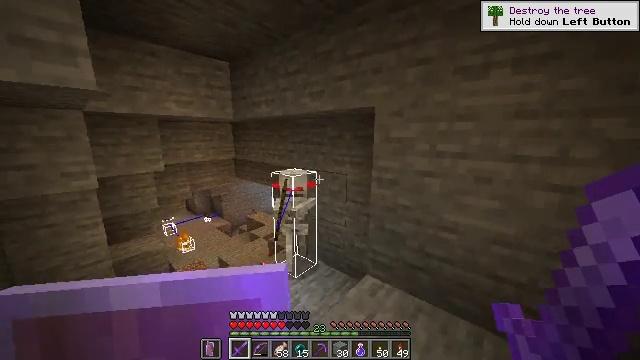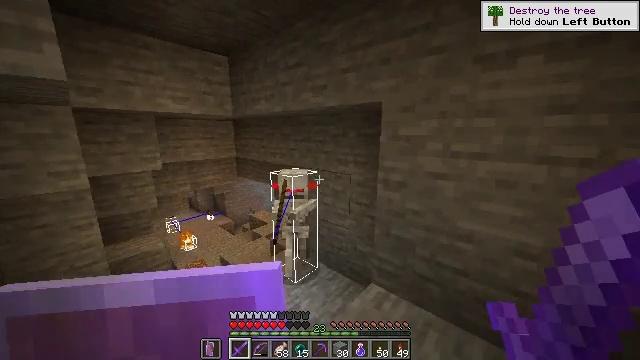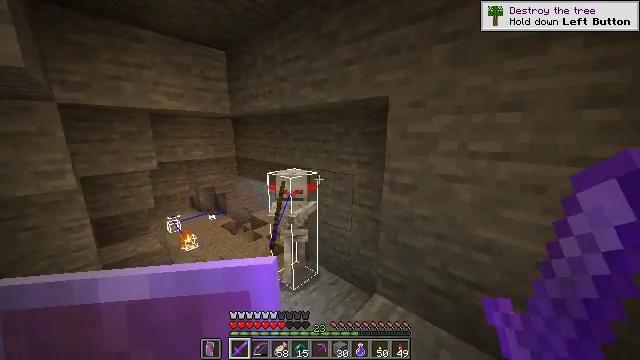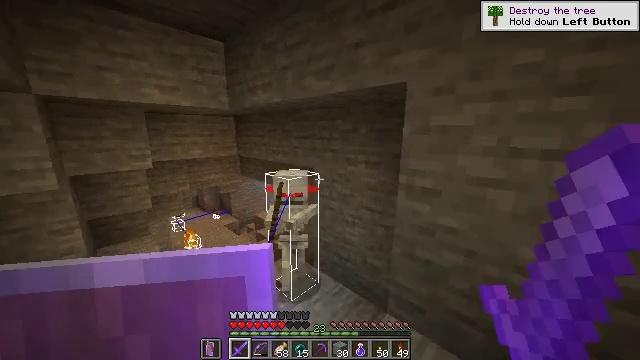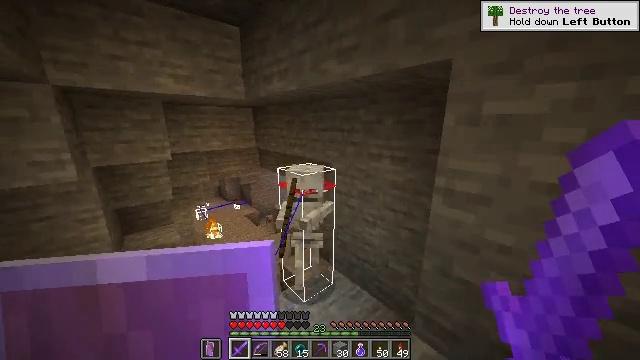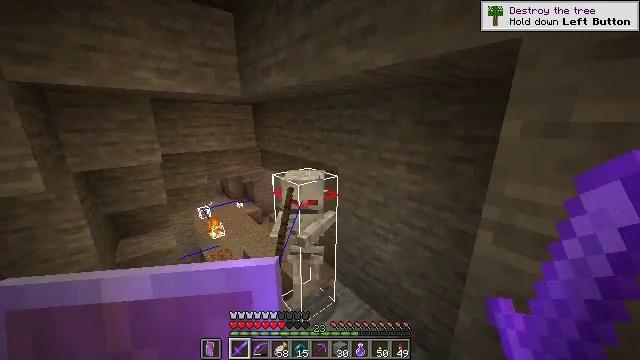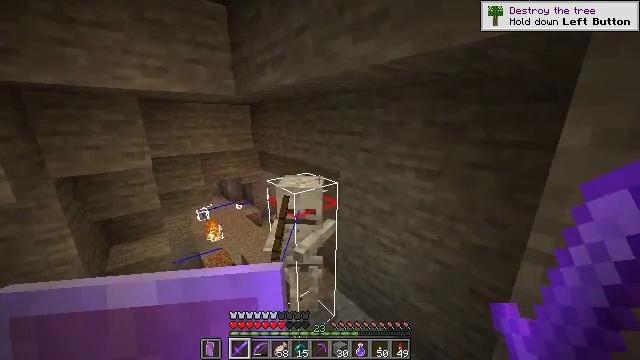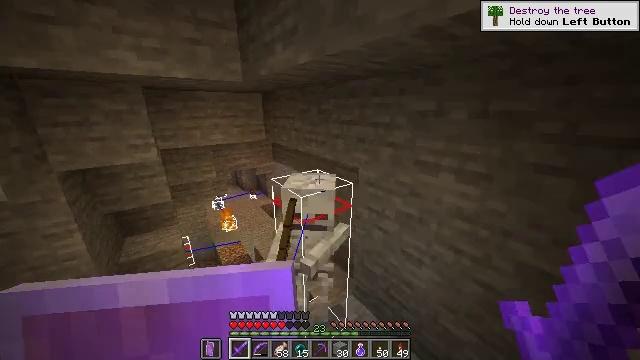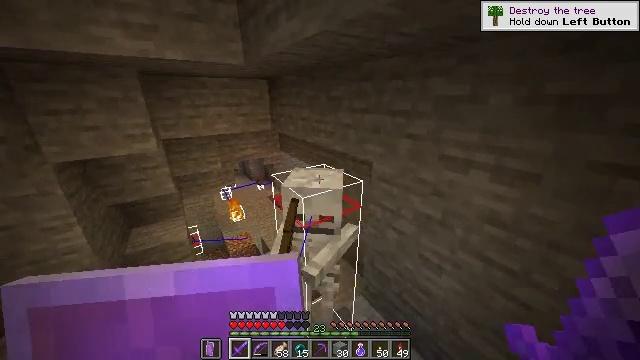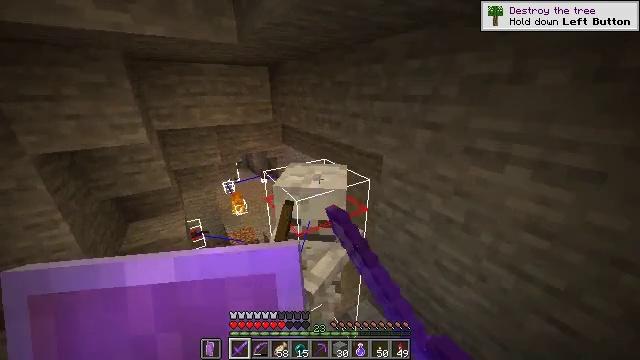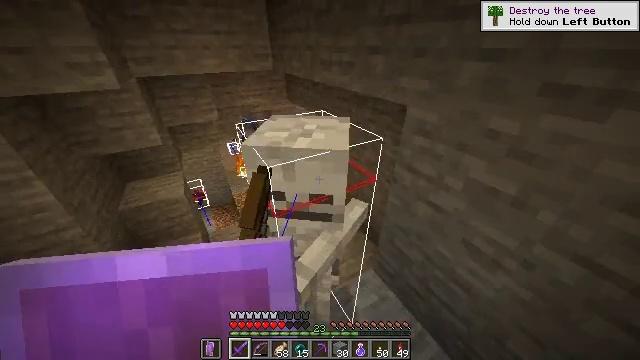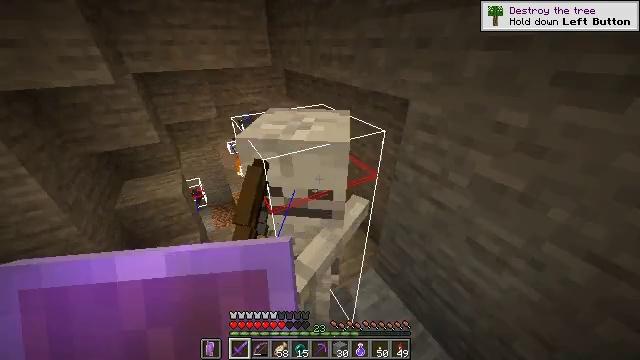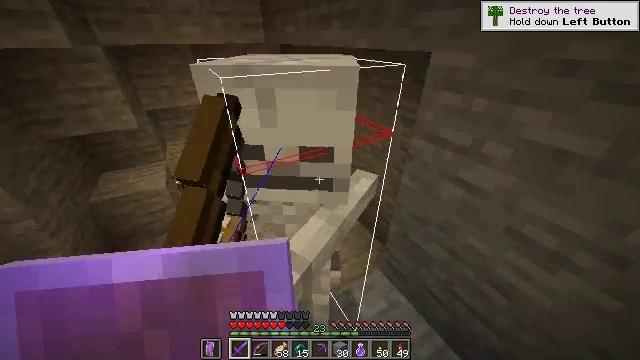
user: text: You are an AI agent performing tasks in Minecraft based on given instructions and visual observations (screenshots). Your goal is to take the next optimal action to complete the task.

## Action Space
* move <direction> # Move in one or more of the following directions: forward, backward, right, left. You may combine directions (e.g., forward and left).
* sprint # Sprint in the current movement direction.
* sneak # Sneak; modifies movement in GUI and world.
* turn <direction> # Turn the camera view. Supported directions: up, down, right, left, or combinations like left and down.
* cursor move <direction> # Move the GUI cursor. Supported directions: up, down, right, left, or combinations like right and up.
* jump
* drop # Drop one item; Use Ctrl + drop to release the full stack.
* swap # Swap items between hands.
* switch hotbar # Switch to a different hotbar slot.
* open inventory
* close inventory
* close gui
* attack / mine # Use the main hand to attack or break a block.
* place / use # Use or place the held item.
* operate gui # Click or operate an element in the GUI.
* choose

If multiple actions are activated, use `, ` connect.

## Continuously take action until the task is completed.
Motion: motion action
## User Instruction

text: Fight a skeleton.
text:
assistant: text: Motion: move forward, sprint
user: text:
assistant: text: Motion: move forward, sprint
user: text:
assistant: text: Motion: move forward, sprint, turn left
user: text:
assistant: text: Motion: move forward, sprint, turn left and down
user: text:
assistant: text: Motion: move forward, sprint, turn left
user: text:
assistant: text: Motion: move forward, sprint
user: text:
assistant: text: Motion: move forward, sprint, turn left and down
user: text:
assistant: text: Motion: move forward, sprint, turn left and down, attack / mine
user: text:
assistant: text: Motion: move forward, sprint, turn left and down, attack / mine
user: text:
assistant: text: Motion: move forward, sprint, turn left and down, attack / mine
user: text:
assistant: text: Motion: sprint, attack / mine
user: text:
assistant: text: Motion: move back, attack / mine
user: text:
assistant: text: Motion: attack / mine